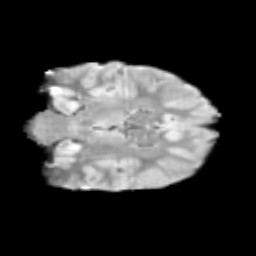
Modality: T2w
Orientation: coronal
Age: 9
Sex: male
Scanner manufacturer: siemens
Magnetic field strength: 3 T
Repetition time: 3.8 s
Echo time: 0.07 s